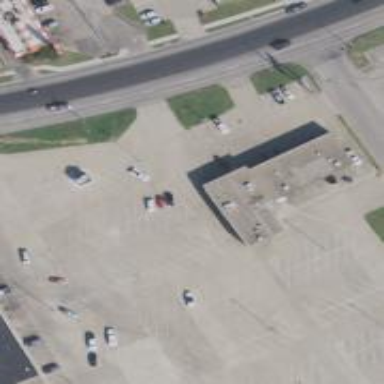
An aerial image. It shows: Parking space.